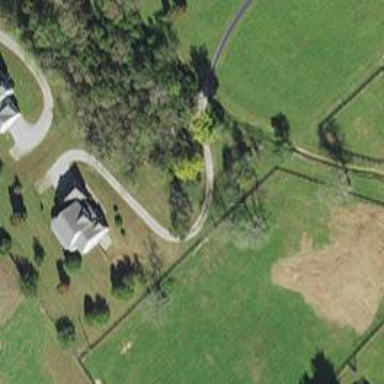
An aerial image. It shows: Driveway.